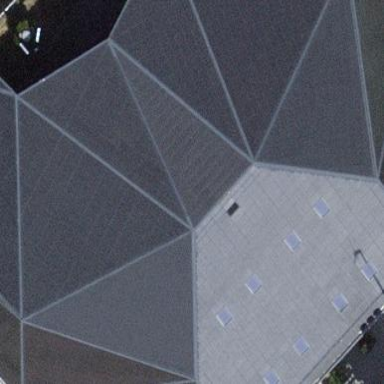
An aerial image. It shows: Solar photovoltaic panel generator on the roof of building.